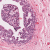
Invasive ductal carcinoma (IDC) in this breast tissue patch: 0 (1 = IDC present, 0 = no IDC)